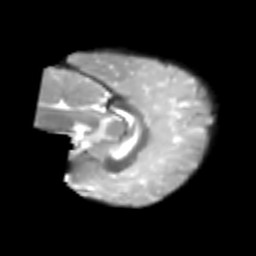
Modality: T2w
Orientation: sagittal
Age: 7
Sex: male
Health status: healthy